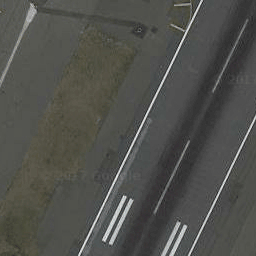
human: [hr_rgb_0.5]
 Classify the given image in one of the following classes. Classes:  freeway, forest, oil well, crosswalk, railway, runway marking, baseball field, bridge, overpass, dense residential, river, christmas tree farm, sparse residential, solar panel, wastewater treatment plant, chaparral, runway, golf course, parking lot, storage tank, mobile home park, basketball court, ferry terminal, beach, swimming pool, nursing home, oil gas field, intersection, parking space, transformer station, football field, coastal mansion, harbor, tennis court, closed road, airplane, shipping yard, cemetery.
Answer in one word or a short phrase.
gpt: runway